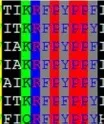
(B) Protein alignment showed conservation of the P249 residue of ABCA3 across seven species.
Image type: chart (chart)